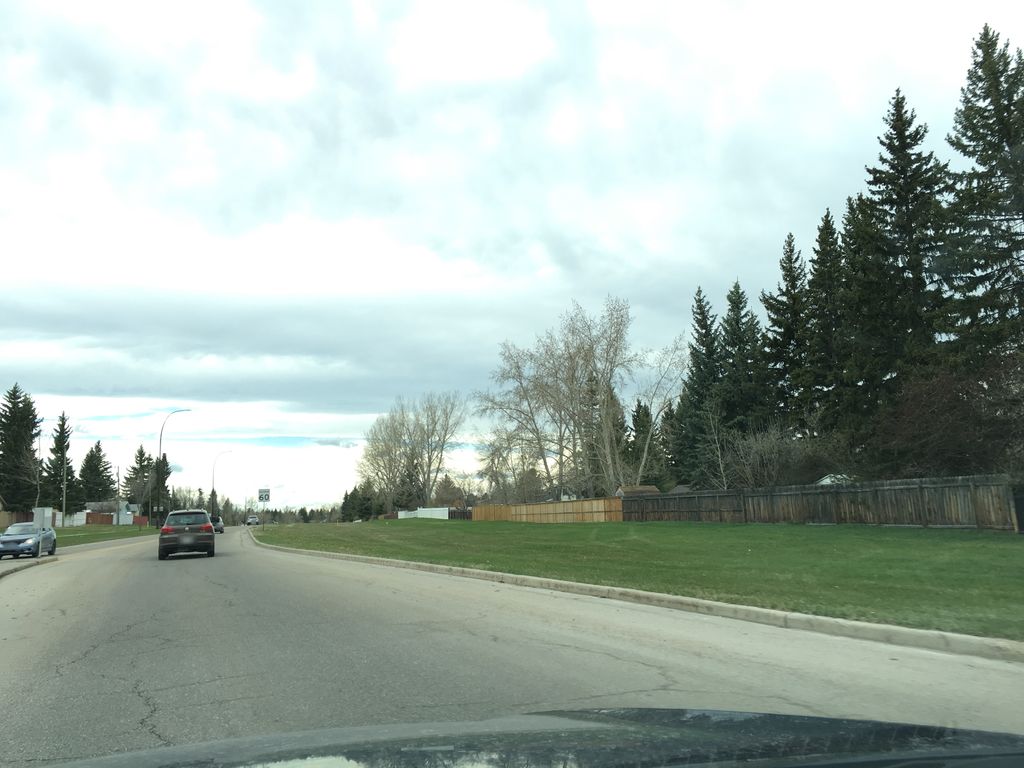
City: calgary